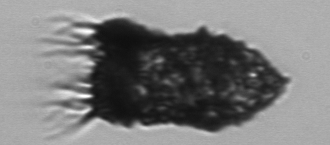
Label: Tintinnopsis